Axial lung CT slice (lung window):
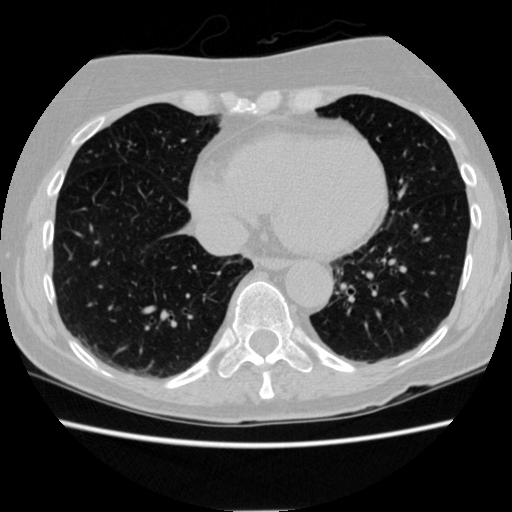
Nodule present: no